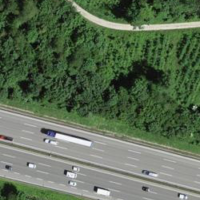
EUNIS habitat code: 57
Species observed at this site:
Accipiter nisus
Corvus corone
Turdus philomelos
Sturnus vulgaris
Dendrocopos major
Streptopelia decaocto
Passer domesticus
Carduelis carduelis
Columba palumbus
Chroicocephalus ridibundus
Phylloscopus collybita
Tachymarptis melba
Alauda arvensis
Erithacus rubecula
Hirundo rustica
Pica pica
Phoenicurus ochruros
Columba livia
Ciconia ciconia
Falco tinnunculus
Motacilla alba